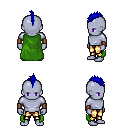
a pixel art fantasy rpg character, male body template, dark elf, purple skin, green cape, gold greaves, blue mohawk hairstyle, leather bracers, four views (front, back, left, right), 2x2 character sprite sheet, small pixel art, hard edges, no anti-aliasing